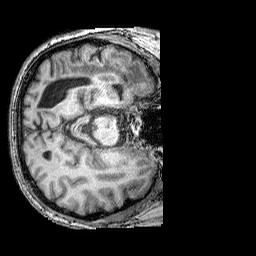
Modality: T1w
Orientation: axial
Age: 43
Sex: male
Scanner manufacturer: siemens
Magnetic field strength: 3 T
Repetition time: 2.25 s
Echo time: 0.00415 s